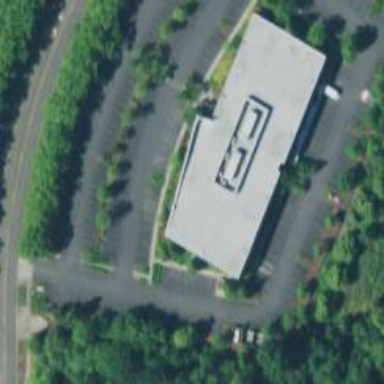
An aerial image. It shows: Parking space is available.